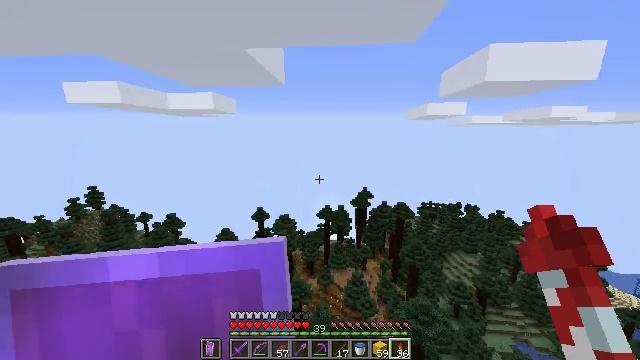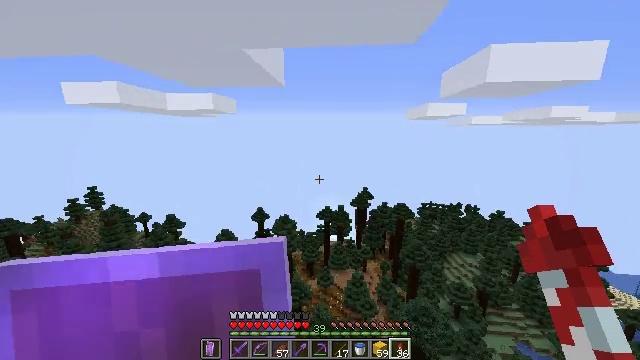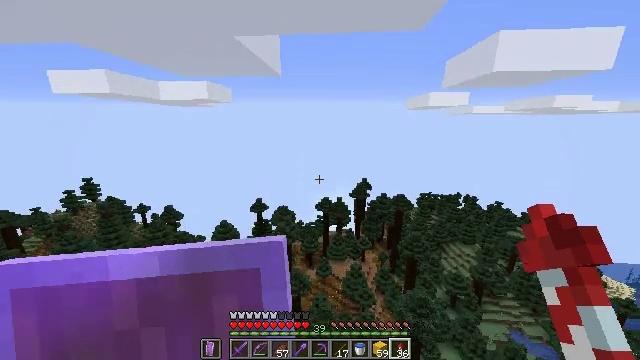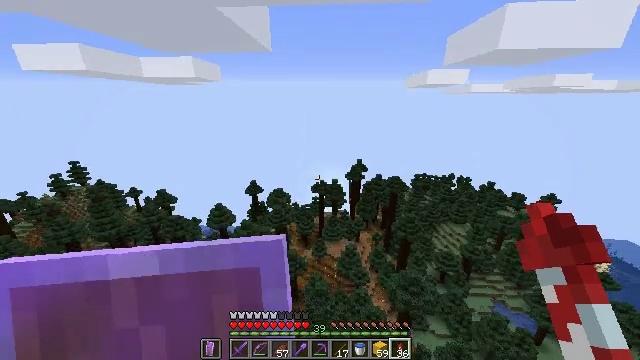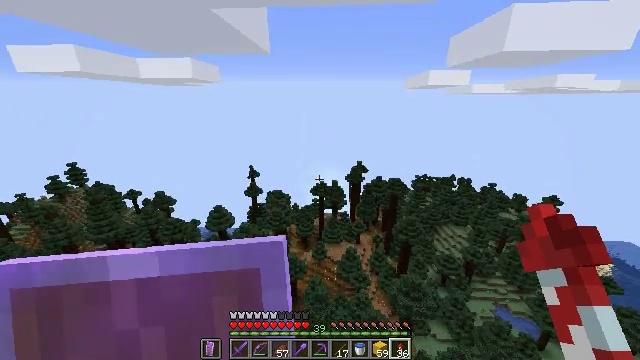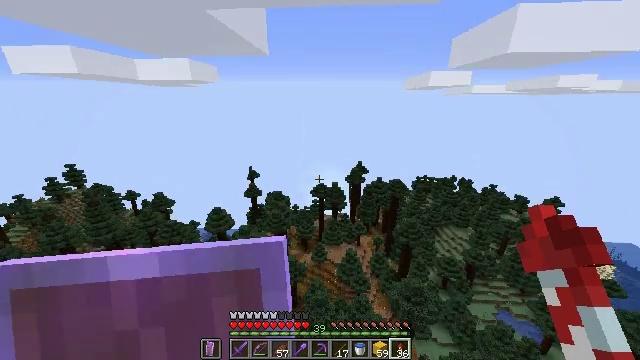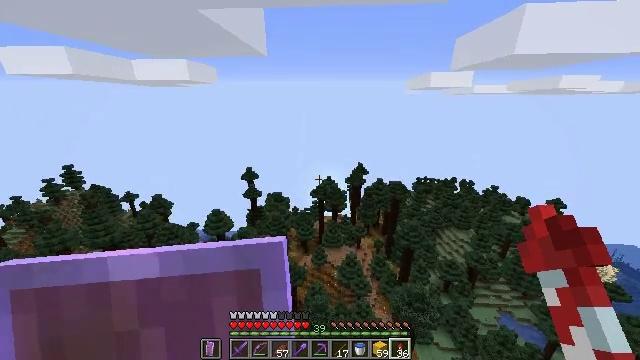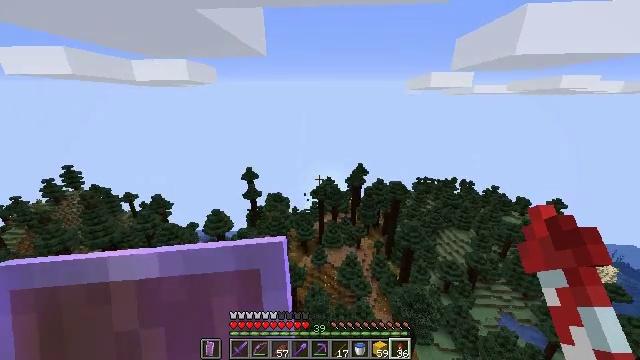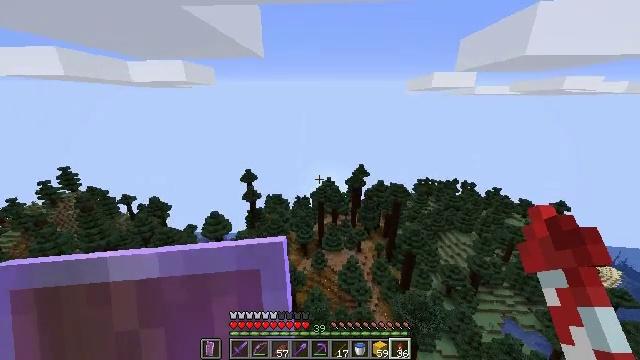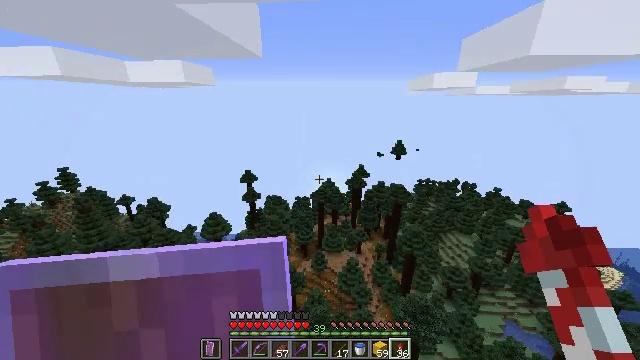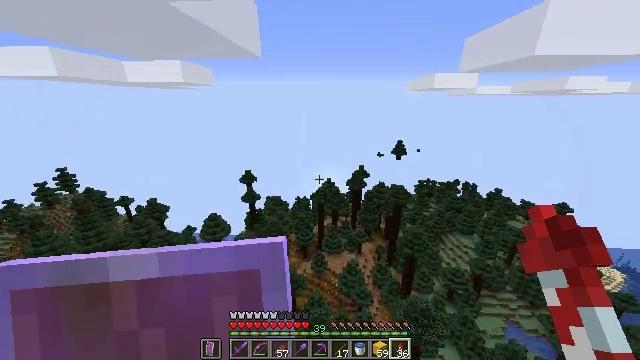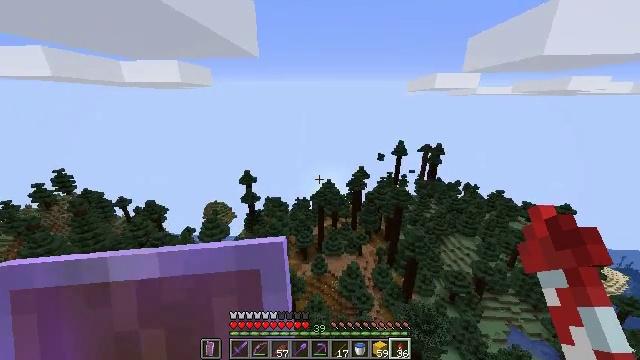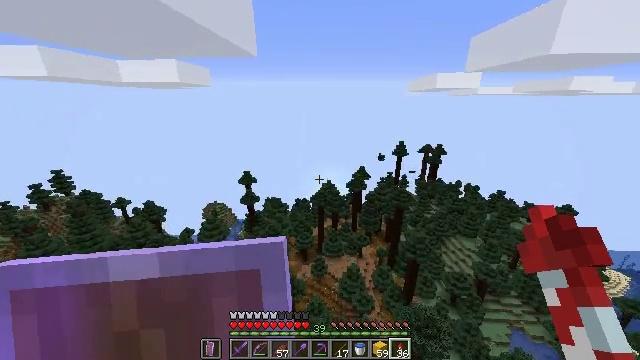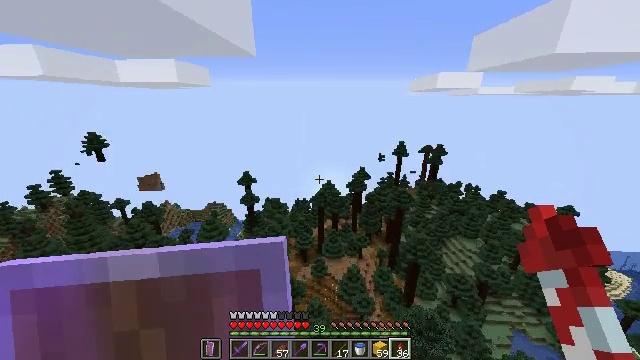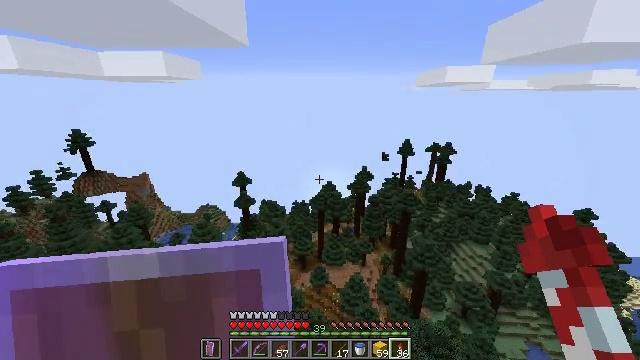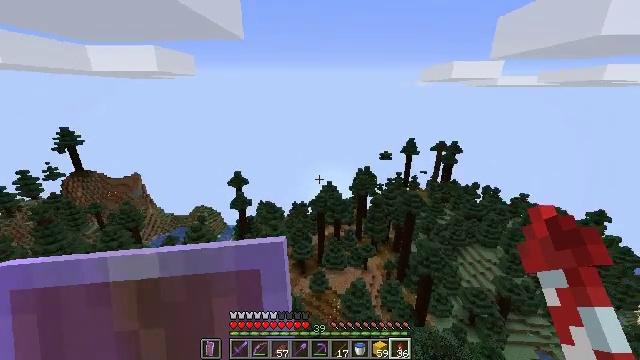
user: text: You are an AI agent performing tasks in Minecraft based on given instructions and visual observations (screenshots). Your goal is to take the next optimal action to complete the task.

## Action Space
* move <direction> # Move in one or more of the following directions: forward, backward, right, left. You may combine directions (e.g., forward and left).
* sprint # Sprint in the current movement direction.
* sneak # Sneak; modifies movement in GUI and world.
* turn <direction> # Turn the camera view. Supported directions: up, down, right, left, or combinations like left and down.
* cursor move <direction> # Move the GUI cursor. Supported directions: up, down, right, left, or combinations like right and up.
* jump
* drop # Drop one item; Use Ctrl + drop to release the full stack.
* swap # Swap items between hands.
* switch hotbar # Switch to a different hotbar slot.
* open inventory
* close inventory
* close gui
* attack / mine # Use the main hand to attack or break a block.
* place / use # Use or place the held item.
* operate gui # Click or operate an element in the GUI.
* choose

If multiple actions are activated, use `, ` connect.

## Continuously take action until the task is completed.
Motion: motion action
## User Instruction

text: craft item cyan carpet
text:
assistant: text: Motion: move forward, sprint
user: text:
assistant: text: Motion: move forward, sprint, turn down
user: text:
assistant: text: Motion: move forward, sprint, turn right and down
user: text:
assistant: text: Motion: move forward, sprint
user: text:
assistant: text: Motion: move forward, sprint
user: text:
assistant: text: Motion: move forward, sprint
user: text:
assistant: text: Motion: move forward, sprint
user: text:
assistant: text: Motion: move forward, sprint
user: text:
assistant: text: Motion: move forward, sprint
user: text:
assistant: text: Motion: move forward, sprint
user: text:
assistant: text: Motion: move forward, sprint
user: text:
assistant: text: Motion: move forward
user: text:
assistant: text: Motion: no_op
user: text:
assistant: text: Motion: no_op
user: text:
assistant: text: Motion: no_op
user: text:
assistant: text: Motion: no_op
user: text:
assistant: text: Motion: no_op
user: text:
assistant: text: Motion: no_op
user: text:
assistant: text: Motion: no_op
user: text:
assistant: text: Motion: no_op
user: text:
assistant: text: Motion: no_op
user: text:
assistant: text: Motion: no_op
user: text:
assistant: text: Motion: no_op
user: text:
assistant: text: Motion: no_op
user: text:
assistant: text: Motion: no_op
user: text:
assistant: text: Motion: turn right and up
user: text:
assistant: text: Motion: turn right and up
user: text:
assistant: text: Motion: no_op
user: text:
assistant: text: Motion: no_op
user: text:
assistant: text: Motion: no_op